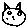
Label: cat